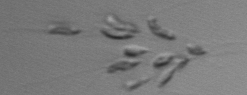
Label: Dinobryon